Question: I am trying to generate a calendar (1 day a page at the moment) on a web page using javascript (with jquery).
I want the calendar events to be displayed logically and not to overlap. The widths should adjust based on the number of events etc. Here's a diagram of requirements i borrowed from a different post:

I started out working from the answer (Dan M) on this post -><URL>.
I cant really see a good solution to this. So far I'm using the opacity via hsla to show any dodgy overlap.
Any help would be greatly appreciated. I'm not necessarily looking for someone to code the solution for me, just to give me a heads up on the pseudo code approach would be great.
if you look at the similar question that I linked to and want to see the answer breaking then use the following data :
'''
var events = [
{id: 1, start: 0, end: (3 * 60)},
{id: 2, start: 0, end: (6.5 * 60)},
{id: 3, start: 60, end: (15-9) * 60},
{id: 4, start: 80, end: (13-9) * 60},
{id: 5, start: (12-9)*60, end: (14-9)*60},
];
'''
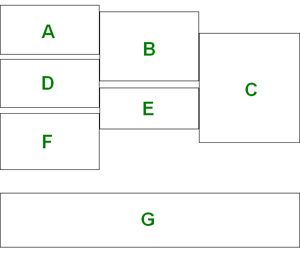
Answer: The problem is that you only check how many events exist in a specific time.
You need to also check what their size is and use the minimum size appropriate ()
So instead of checking against the 'ts.length' you need to check for the size of the events at that timeslot..
'''
var max = ts.length;
ts.forEach(function(id){
var evt = EventsById[id];
max=(evt.numcolumns>max)?evt.numcolumns:max;
});
if (event.numcolumns <= max) {
event.numcolumns = max;
}
'''
Demo at <URL>
---
Added this code
'''
// UPDATE CODE AFTER COMMENT
// fix numcolumns
for (m=0; m<MINUTESINDAY; m++) {
ts = timeslots[m];
for (e=0; e<ts.length; e++) {
event = EventsById[ ts[e] ];
var max = ts.length;
ts.forEach(function(id){
var evt = EventsById[id];
max=(evt.numcolumns>max)?evt.numcolumns:max;
});
if (event.numcolumns <= max) {
event.numcolumns = max;
}
}
}
'''
to solve the issue identified by @guioconnor in the comments.
Demo at <URL>